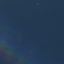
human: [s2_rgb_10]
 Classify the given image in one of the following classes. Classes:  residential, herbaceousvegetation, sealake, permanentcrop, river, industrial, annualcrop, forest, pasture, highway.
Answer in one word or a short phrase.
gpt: SeaLake